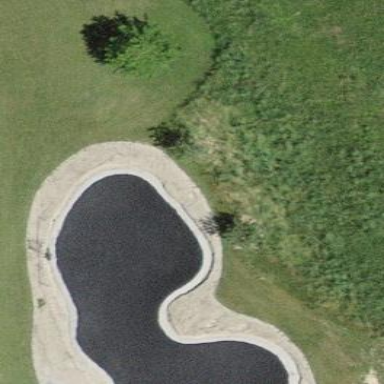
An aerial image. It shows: Golf bunker filled with natural sand.